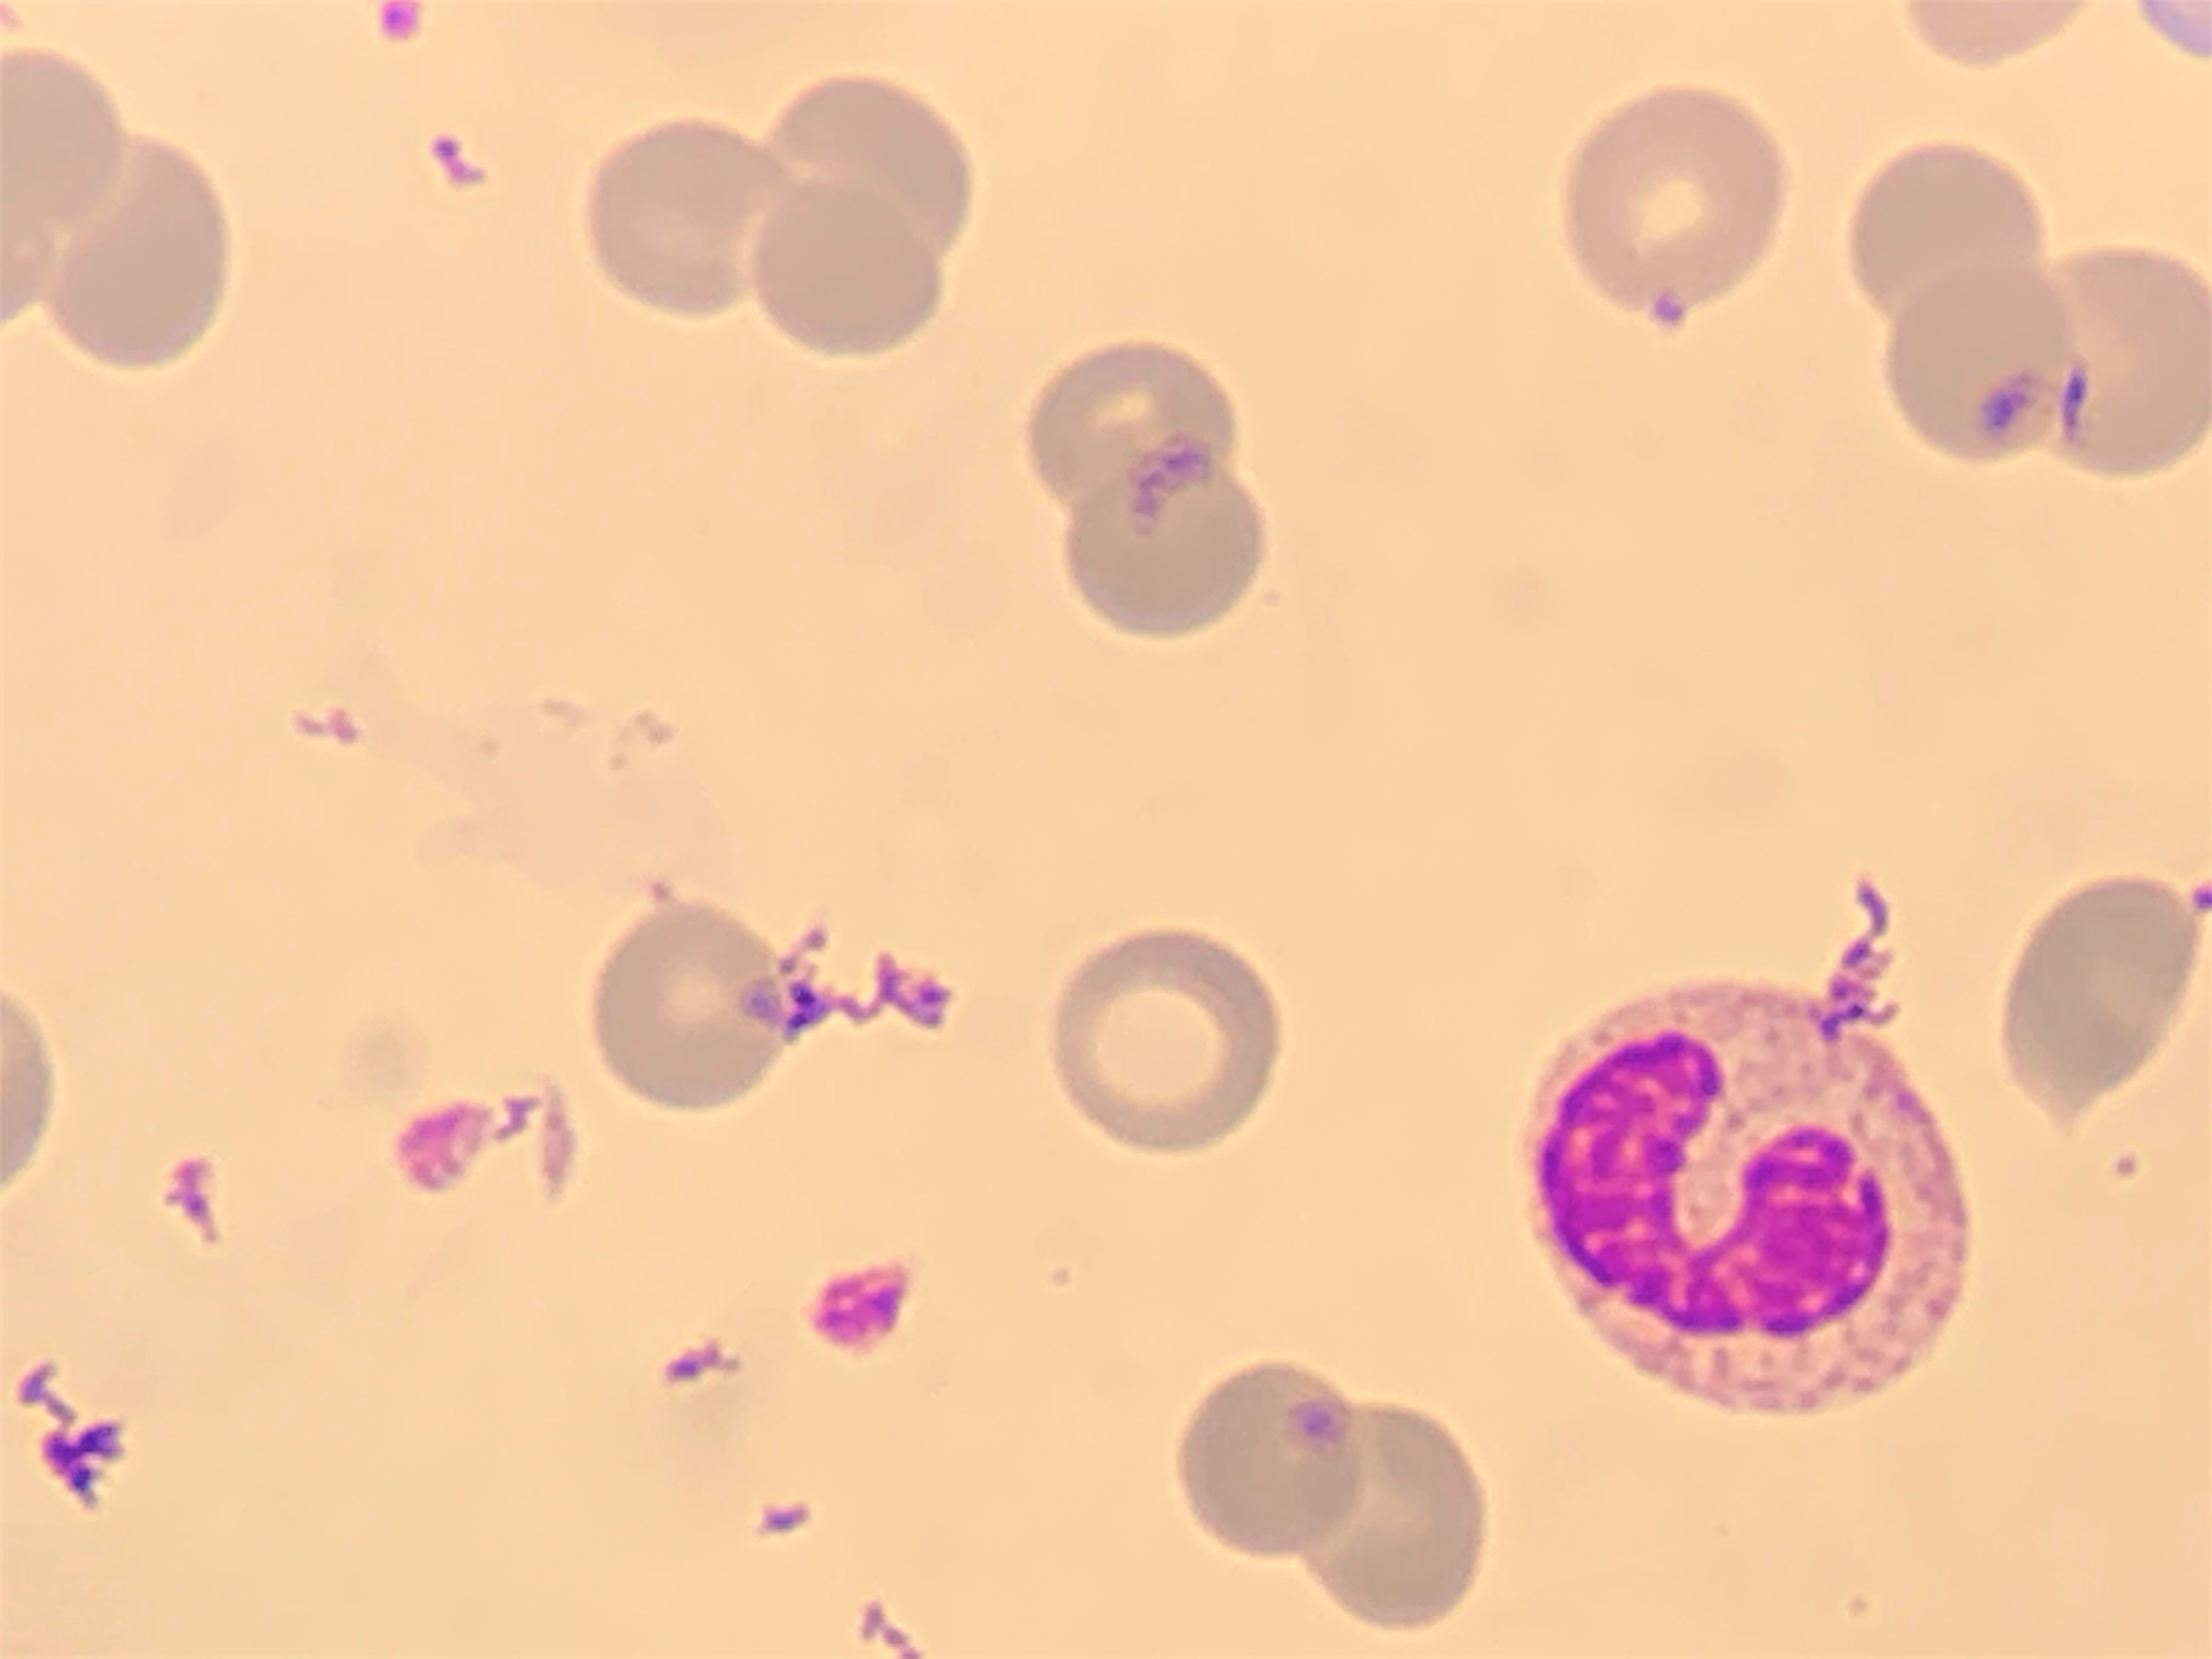
Cell type: BAND CELLS